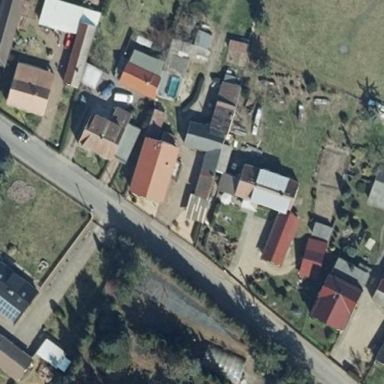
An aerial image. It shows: Residential area.